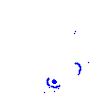
Particle: kaon